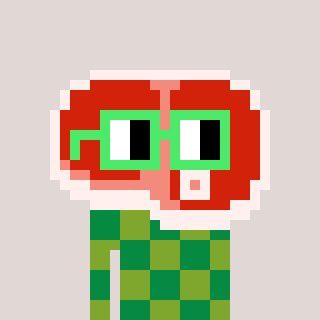
a pixel art character with square light green glasses, a steak-shaped head and a slimegreen-colored body on a warm background